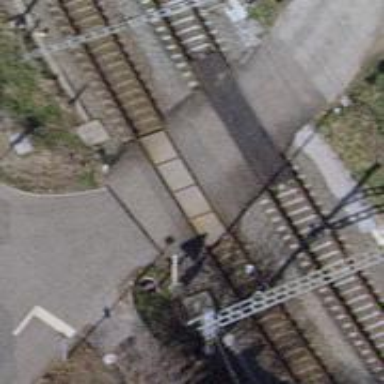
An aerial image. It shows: Level crossing at the railway with full barrier.